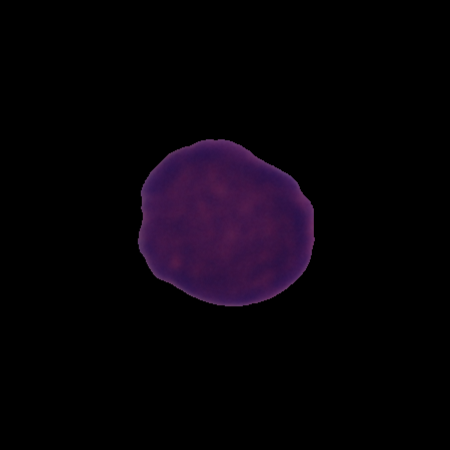
Label: cancer